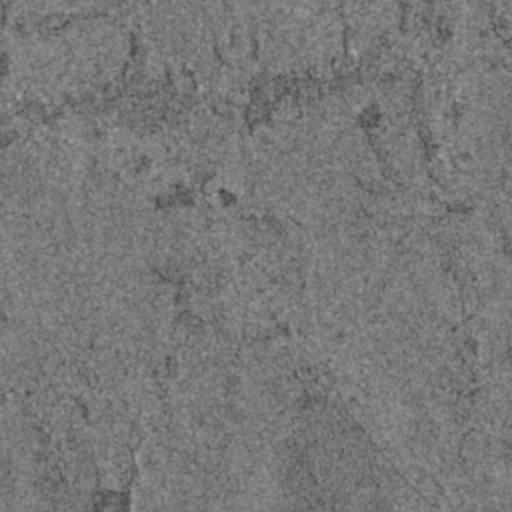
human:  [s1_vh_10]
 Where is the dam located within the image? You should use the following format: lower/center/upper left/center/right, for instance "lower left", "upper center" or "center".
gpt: The dam is located in the upper right of the image.
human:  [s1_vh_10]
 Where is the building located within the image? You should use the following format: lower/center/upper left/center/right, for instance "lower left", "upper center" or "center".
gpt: There is no building in the image.

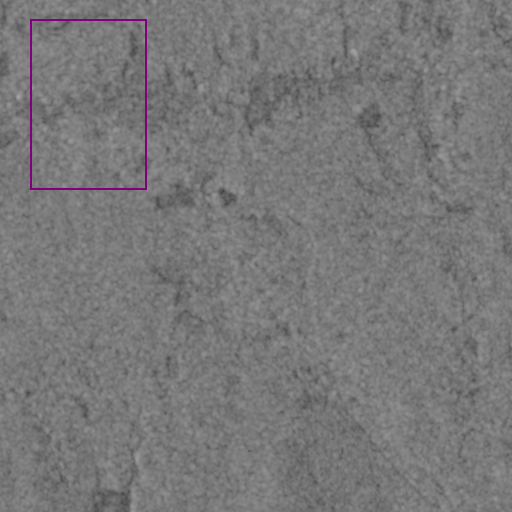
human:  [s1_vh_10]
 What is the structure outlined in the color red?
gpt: There is no red outline.
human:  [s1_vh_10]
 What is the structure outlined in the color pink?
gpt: There is no structure outlined in pink.